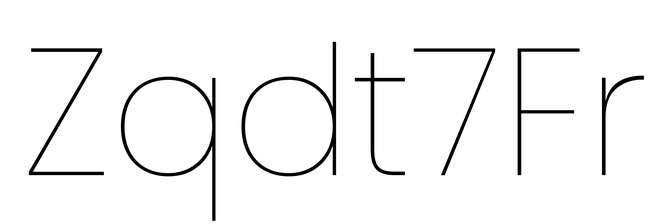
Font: Poppins-Thin